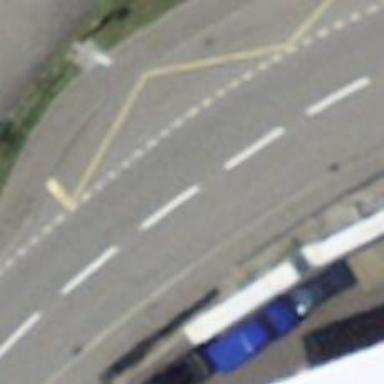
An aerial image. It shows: Public transport stop position.